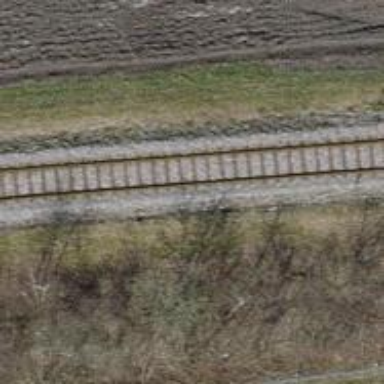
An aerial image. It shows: Railway track.